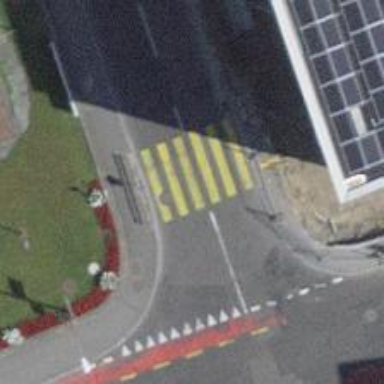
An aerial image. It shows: Uncontrolled zebra crossing with zebra markings.